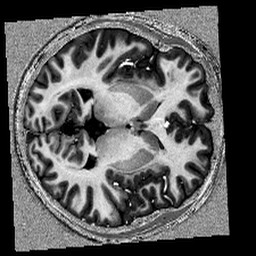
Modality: UNIT1
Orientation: axial
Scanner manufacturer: siemens
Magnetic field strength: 6.98 T
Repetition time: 5 s
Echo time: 0.00251 s